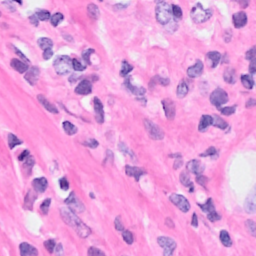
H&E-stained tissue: Breast